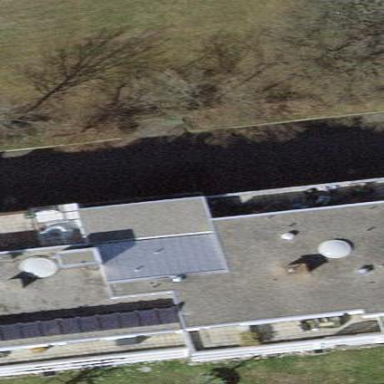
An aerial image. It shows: Building part with flat roof.